Field crop: maize
Growth stage: 1
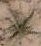
Species: salsola